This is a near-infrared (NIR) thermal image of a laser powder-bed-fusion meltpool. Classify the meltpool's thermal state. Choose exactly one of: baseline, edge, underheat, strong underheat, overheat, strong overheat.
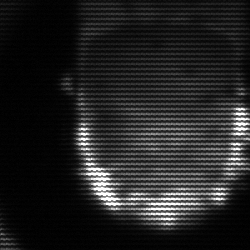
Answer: baseline